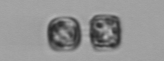
Label: Thalassiosira